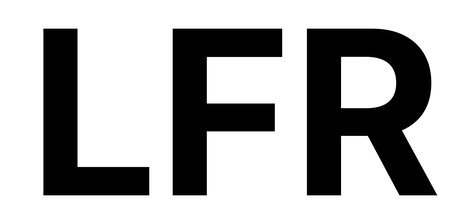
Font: Inter_Bold